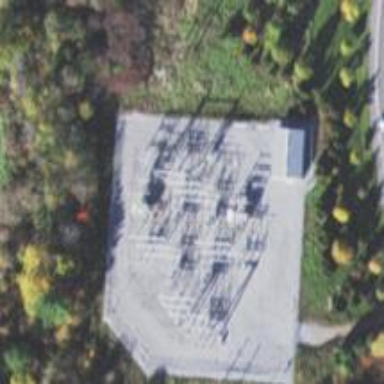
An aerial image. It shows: Switch used for power control.